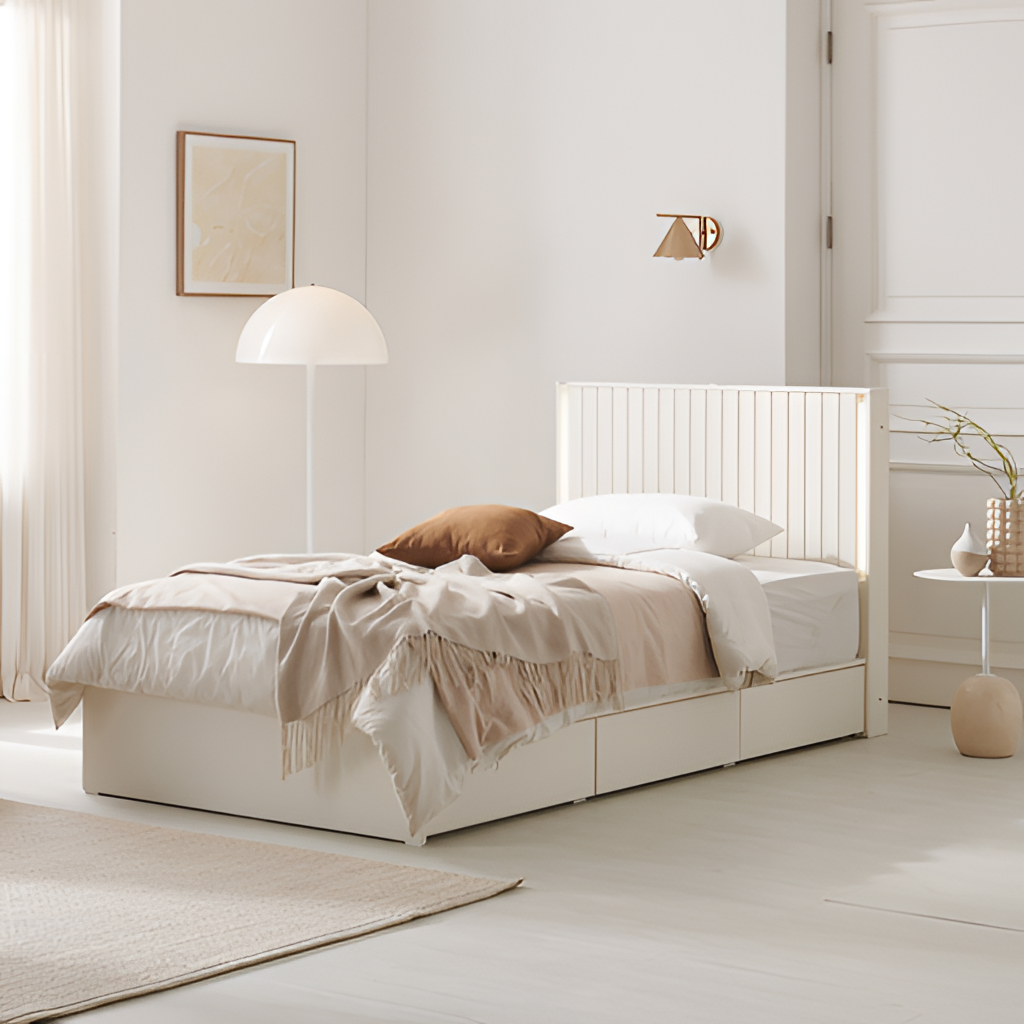
bedroom, cream wood bed, cream wood flooring, with plank pattern, paint wallpaper, with solid pattern, modern